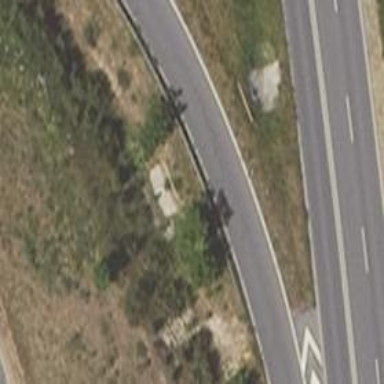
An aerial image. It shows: Trunk link road with asphalt surface.